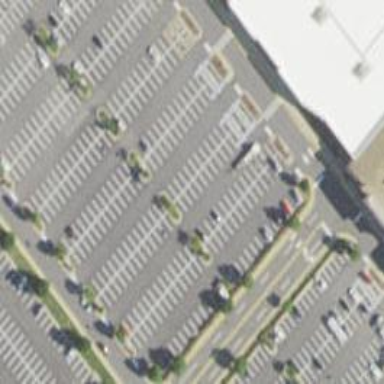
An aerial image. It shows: Parking space.